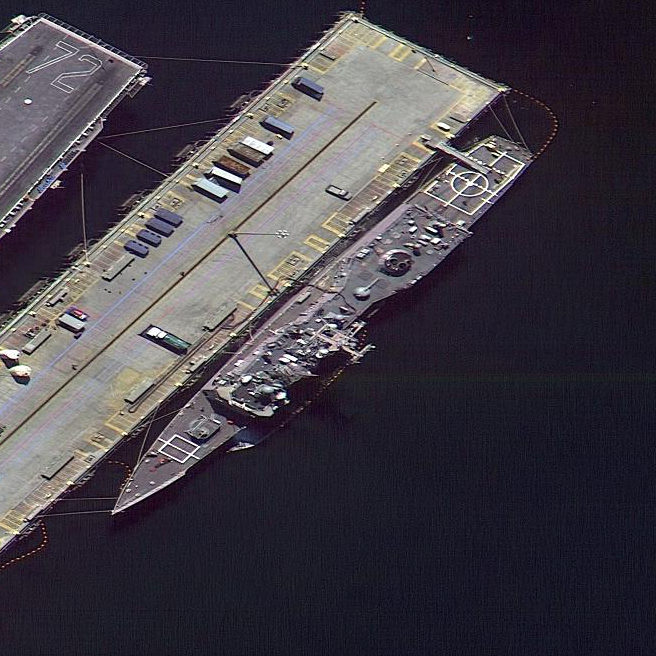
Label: cruiser